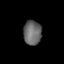
Tissue: lung
Cell type: Others
Senescence score: 0.2264
Nuclear area (px): 432
Mean DAPI intensity: 103.294